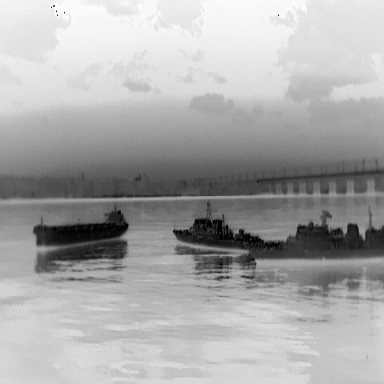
There are three objects shown in the infrared image, including two warships, and a liner.